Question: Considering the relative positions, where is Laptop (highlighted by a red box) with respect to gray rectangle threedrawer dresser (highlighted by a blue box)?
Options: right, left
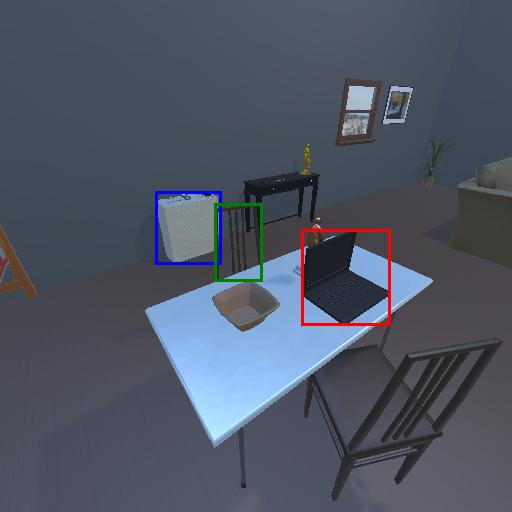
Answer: right